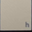
Piece: xx